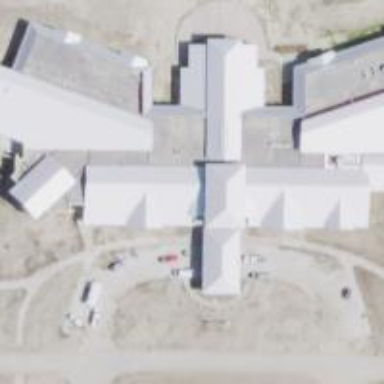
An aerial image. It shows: Healthcare facility identified as hospital.